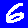
Digit: 6